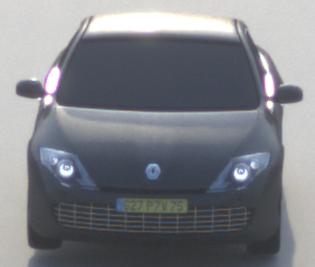
Make: Renault
Model: Laguna Coupé TCe 170
Detailed model: Laguna (III) Coupé
Model produced from: 2010/11
Model produced until: 2011/05
Doors: 2
Color: gray
Road condition: dry road
Daytime: sunrise or sunset
Contrast: medium contrast